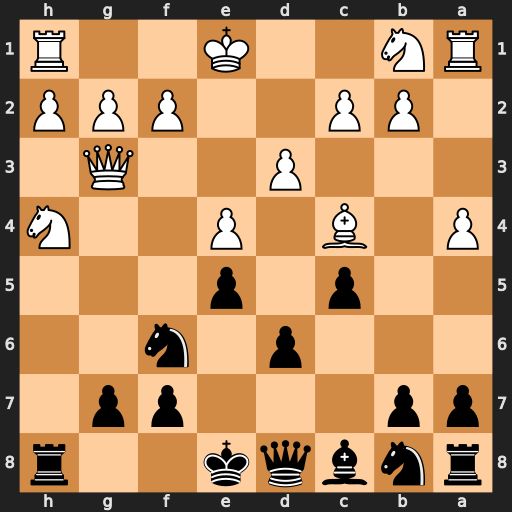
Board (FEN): rnbqk2r/pp3pp1/3p1n2/2p1p3/P1B1P2N/3P2Q1/1PP2PPP/RN2K2R
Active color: b
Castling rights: KQkq
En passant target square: -
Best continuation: Nh5 Qf3 Qxh4